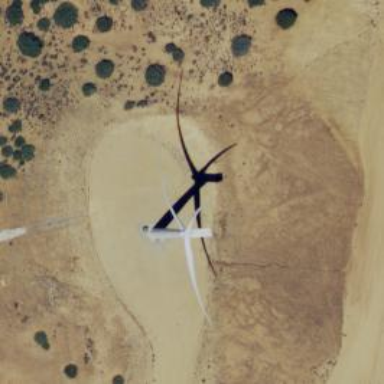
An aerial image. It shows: Wind generator powered by wind. The generator type is horizontal axis and it uses wind turbines.